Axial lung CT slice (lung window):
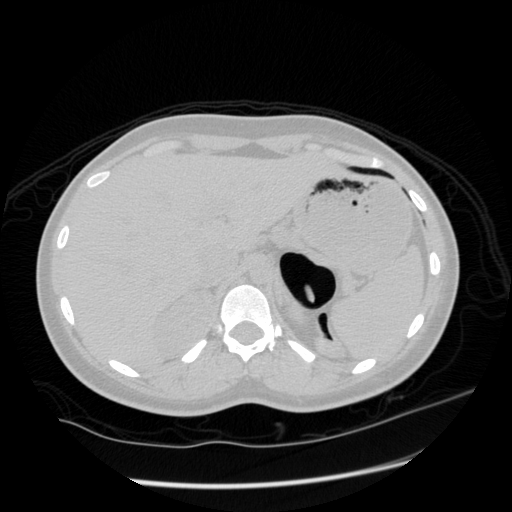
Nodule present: no